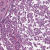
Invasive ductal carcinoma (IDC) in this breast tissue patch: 1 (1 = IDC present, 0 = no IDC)